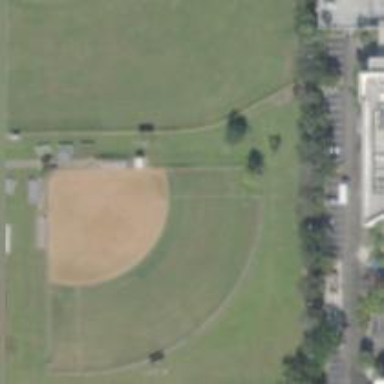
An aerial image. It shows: Baseball pitch for leisure land activities.